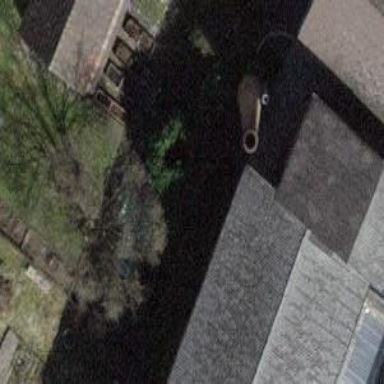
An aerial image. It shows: Chimney that is man-made.